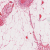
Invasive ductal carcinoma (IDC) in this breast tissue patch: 0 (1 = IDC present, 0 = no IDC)